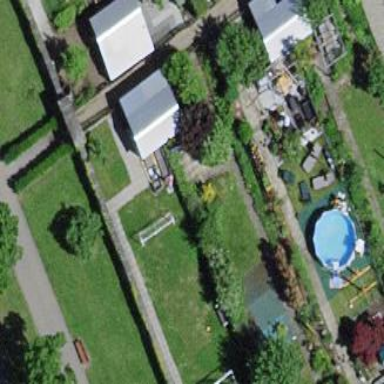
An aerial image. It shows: Garden area designated for leisure land.